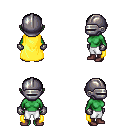
a pixel art fantasy rpg character, female body template, orc, green skin, yellow cape, white pants, black plain hairstyle, metal helm, metal gloves, maroon shoes, four views (front, back, left, right), 2x2 character sprite sheet, small pixel art, hard edges, no anti-aliasing